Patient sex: M
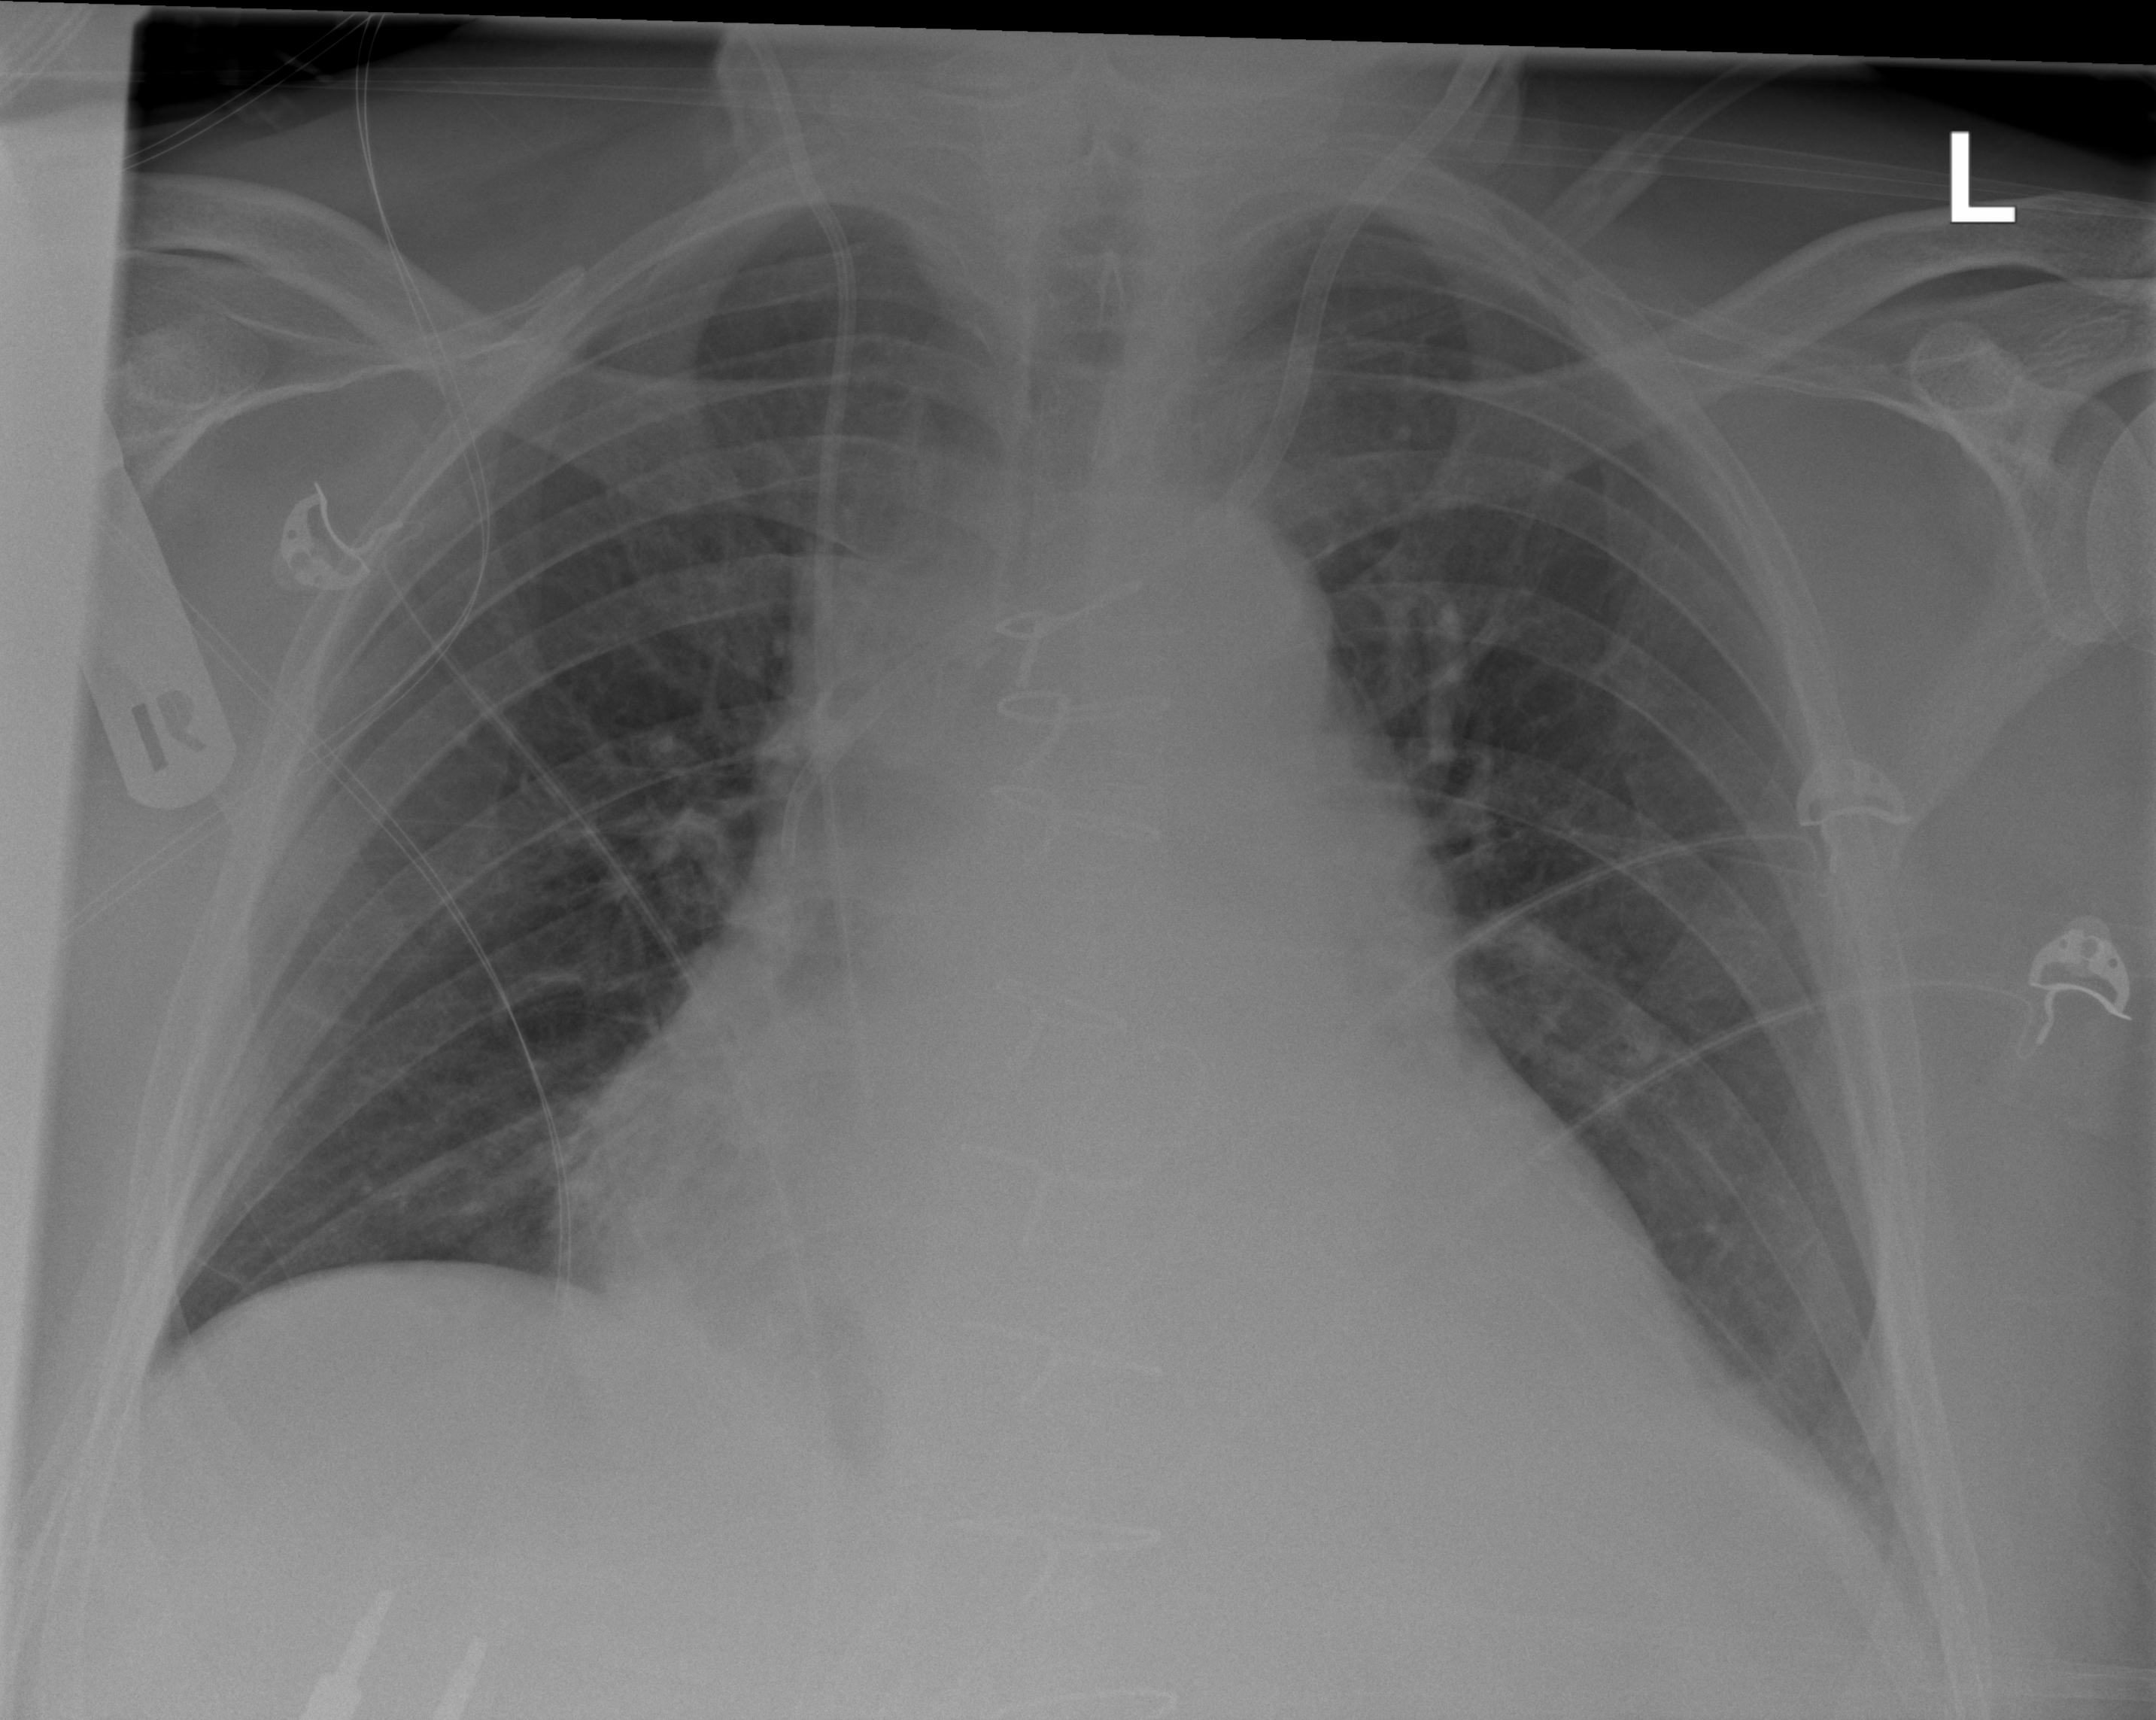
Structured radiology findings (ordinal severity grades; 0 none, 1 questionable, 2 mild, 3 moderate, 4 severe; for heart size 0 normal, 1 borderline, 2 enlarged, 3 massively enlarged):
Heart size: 2
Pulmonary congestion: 0
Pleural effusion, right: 1
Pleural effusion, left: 2
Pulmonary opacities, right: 0
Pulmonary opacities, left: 0
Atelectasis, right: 1
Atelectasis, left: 2